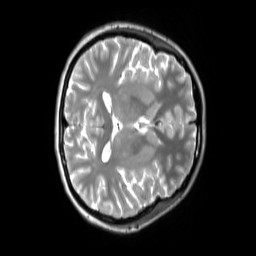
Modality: T2w
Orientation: axial
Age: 23
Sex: female
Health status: ill
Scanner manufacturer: siemens
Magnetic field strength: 3 T
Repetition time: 2.8 s
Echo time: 0.326 s